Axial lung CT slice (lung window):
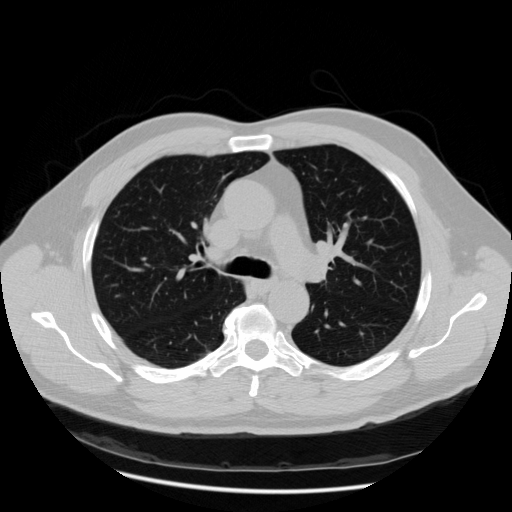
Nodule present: no